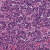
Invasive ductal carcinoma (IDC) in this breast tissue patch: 1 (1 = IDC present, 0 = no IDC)